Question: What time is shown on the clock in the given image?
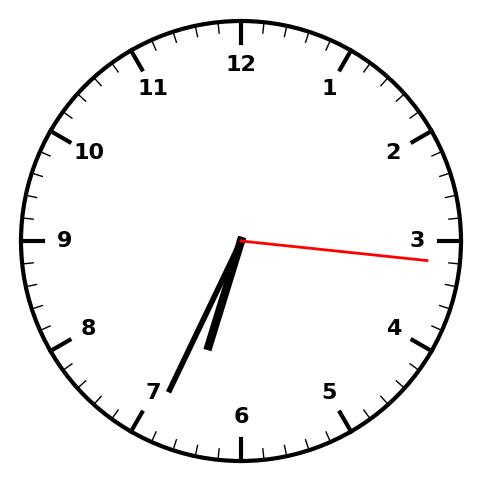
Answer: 06:34:16